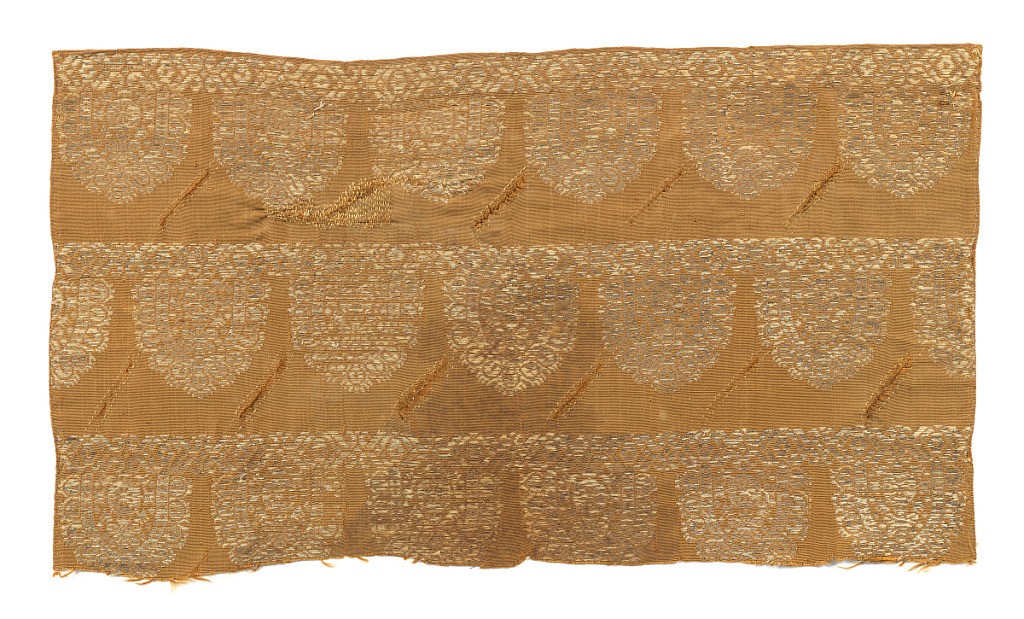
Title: Fragment
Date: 17th century
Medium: silk, metallic Technique: plain weave with supplementary wefts and decorative slashing
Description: Brown silk with design of oval reticello-like shapes. Both selvages present. Fabric is slashed in a pattern.